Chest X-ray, PA view. Patient: 31 years old, sex F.
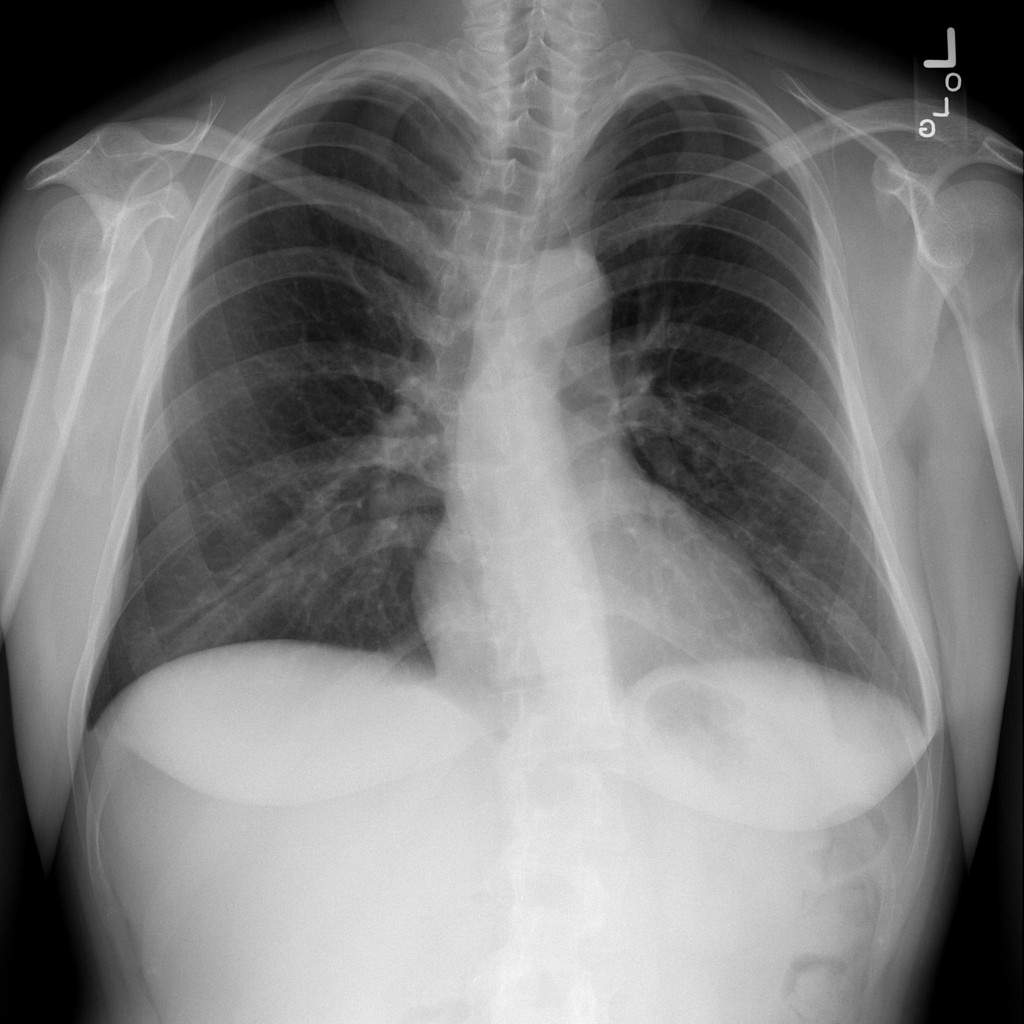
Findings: No Finding